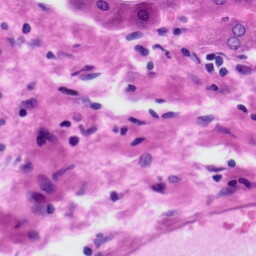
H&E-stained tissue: Liver